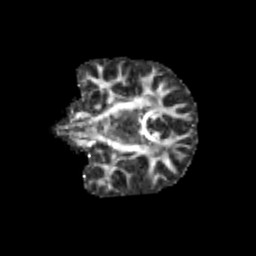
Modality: FA
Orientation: coronal
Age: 10
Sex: male
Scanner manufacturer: siemens
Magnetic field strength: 3 T
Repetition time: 3.8 s
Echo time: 0.07 s